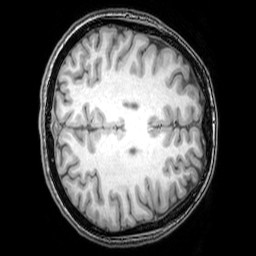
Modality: T1w
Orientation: axial
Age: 22
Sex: female
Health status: healthy
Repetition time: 0.081 s
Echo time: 0.037 s